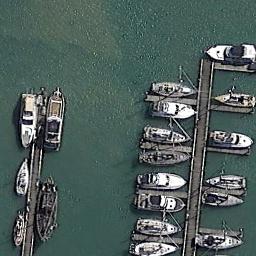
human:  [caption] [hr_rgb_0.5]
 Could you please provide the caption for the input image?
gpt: There are few stops in the harbor .

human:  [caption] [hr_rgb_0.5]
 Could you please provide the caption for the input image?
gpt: The harbor has some neatly docked boats and the color of the waters is green .

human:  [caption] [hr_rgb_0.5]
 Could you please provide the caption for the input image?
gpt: Many ships are in the harbor .

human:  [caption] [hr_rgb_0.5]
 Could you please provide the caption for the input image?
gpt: There are some yachts lined up on the sea by the harbor .

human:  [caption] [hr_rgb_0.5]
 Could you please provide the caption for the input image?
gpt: There are some ships at the harbor .